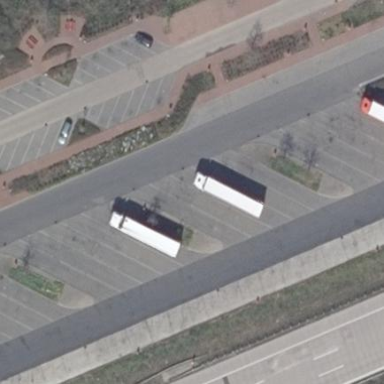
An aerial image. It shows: Parking area with surface.